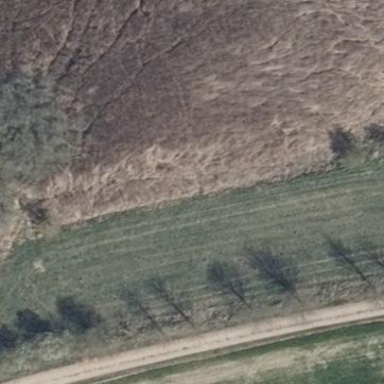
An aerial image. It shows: Area covered with grass.